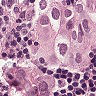
Metastatic tissue present: yes